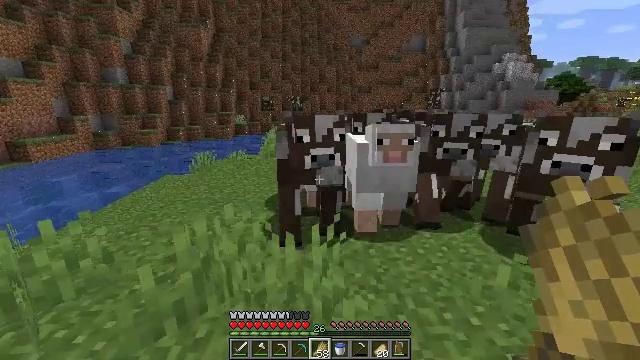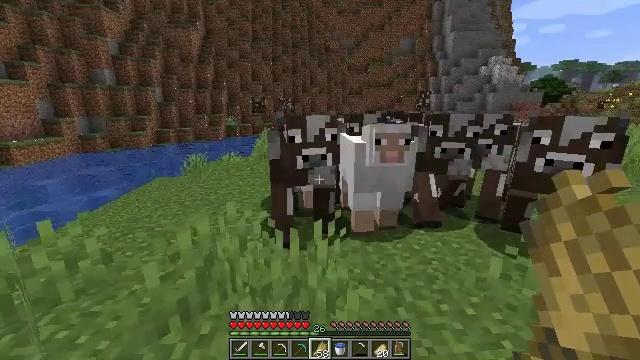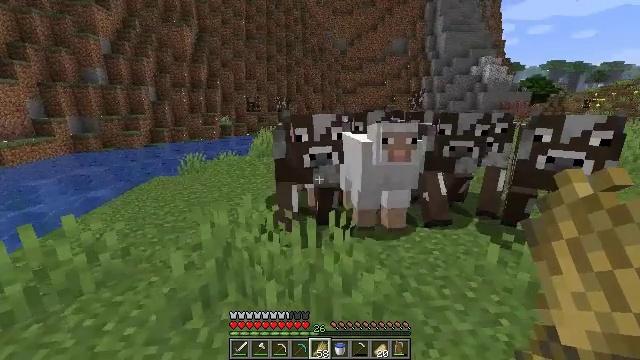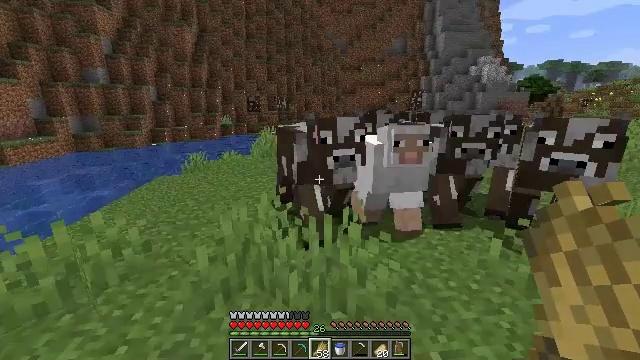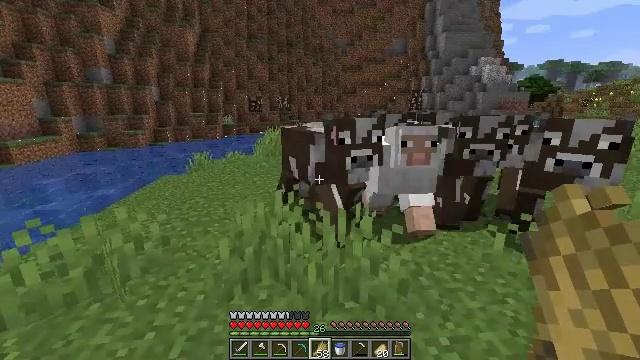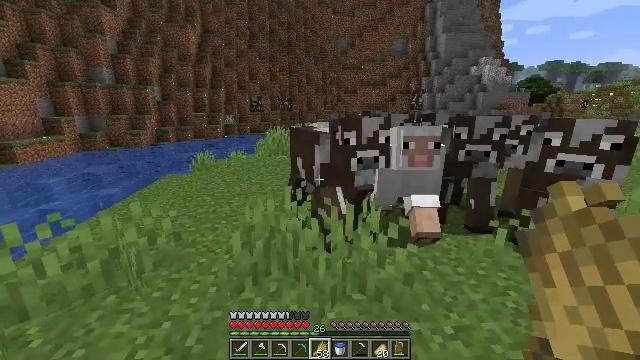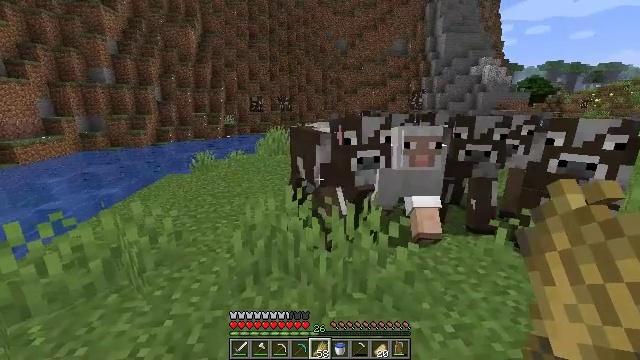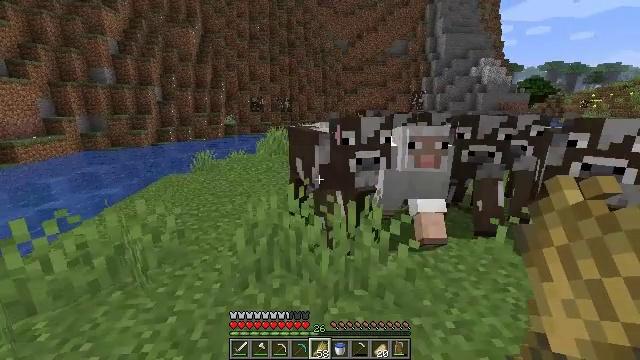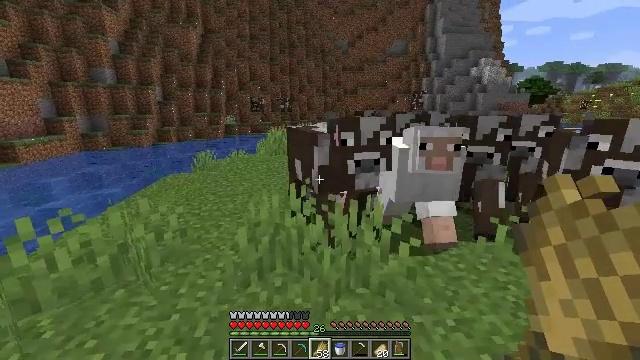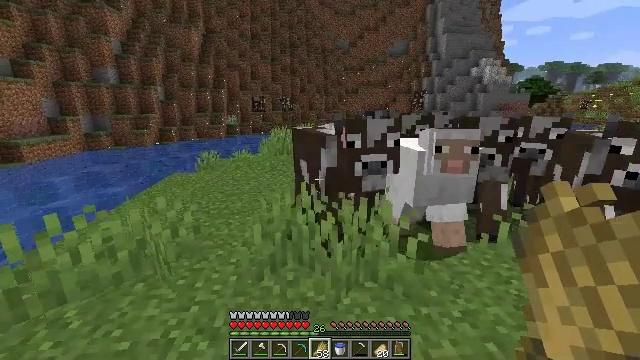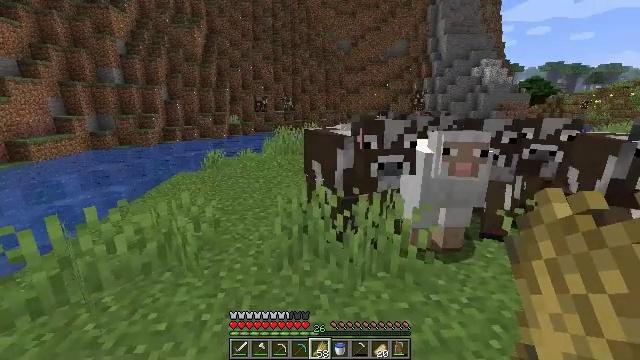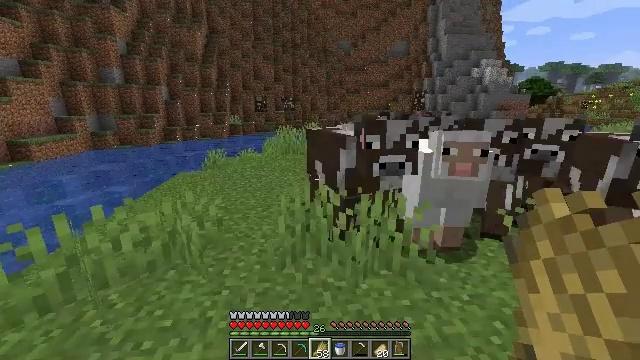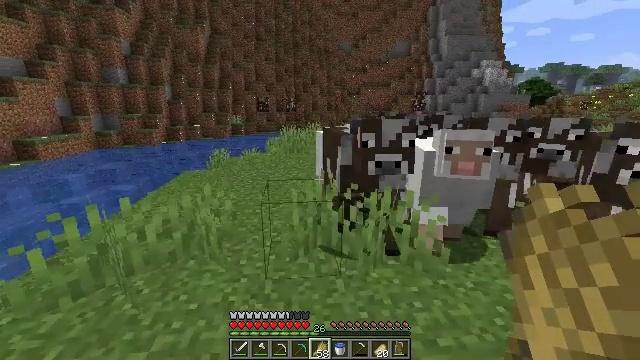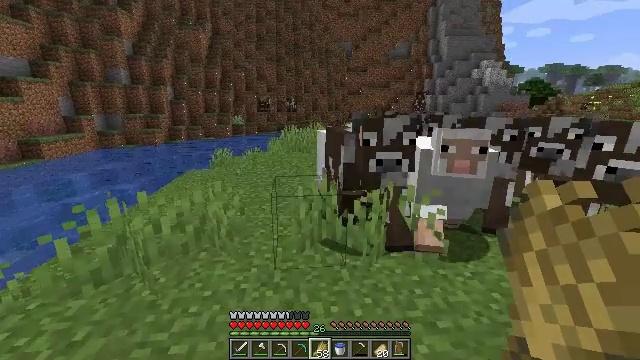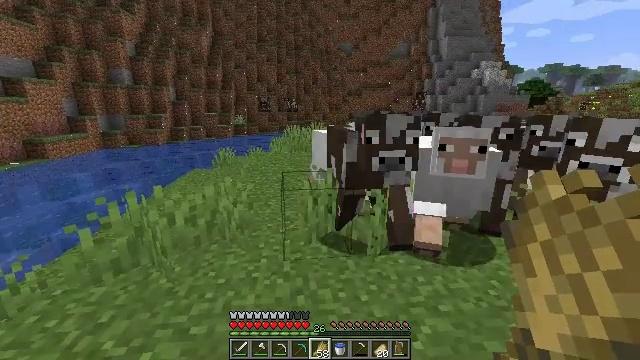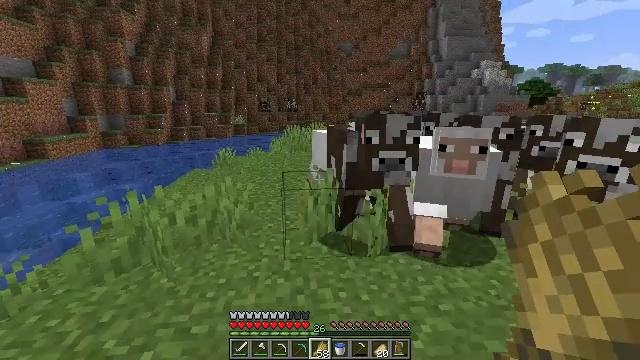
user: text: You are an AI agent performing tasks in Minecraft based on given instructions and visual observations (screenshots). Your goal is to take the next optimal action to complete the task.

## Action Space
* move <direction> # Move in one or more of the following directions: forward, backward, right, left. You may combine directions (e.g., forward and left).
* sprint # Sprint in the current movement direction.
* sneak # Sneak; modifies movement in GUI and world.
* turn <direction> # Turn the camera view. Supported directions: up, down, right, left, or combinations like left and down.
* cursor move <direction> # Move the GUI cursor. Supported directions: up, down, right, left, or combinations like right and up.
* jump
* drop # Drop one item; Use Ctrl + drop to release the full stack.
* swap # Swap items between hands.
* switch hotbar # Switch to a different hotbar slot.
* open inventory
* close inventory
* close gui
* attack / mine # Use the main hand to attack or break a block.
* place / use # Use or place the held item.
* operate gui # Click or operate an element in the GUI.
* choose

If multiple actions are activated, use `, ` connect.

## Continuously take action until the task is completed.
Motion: motion action
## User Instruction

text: Dismantle the birch fence.
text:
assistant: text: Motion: move back and move left, turn right
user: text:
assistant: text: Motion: move back and move left, turn right
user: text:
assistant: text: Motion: move back and move left
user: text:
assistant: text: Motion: no_op
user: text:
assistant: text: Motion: no_op
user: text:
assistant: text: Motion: no_op
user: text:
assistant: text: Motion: no_op
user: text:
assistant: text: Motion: move back and move left
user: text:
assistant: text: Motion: move back and move left
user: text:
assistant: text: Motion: move back and move left
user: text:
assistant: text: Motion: move back and move left
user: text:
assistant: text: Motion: move back
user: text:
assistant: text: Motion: no_op
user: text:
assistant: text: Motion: no_op
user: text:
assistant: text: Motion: no_op
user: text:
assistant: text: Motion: no_op
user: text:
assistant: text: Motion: no_op
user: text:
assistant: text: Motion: move left
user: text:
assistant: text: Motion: move back and move left
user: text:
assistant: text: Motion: move back and move left
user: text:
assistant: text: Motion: move back and move left
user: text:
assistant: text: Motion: move left
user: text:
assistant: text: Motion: no_op
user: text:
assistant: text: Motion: no_op
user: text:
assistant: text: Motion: no_op
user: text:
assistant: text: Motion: no_op
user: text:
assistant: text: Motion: no_op
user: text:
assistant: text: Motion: move back and move left
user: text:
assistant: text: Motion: move back and move left
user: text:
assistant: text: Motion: move back and move left